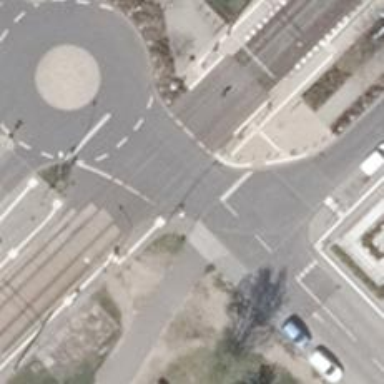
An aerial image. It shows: Road crossing with traffic signals.